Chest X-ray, PA view. Patient: 38 years old, sex F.
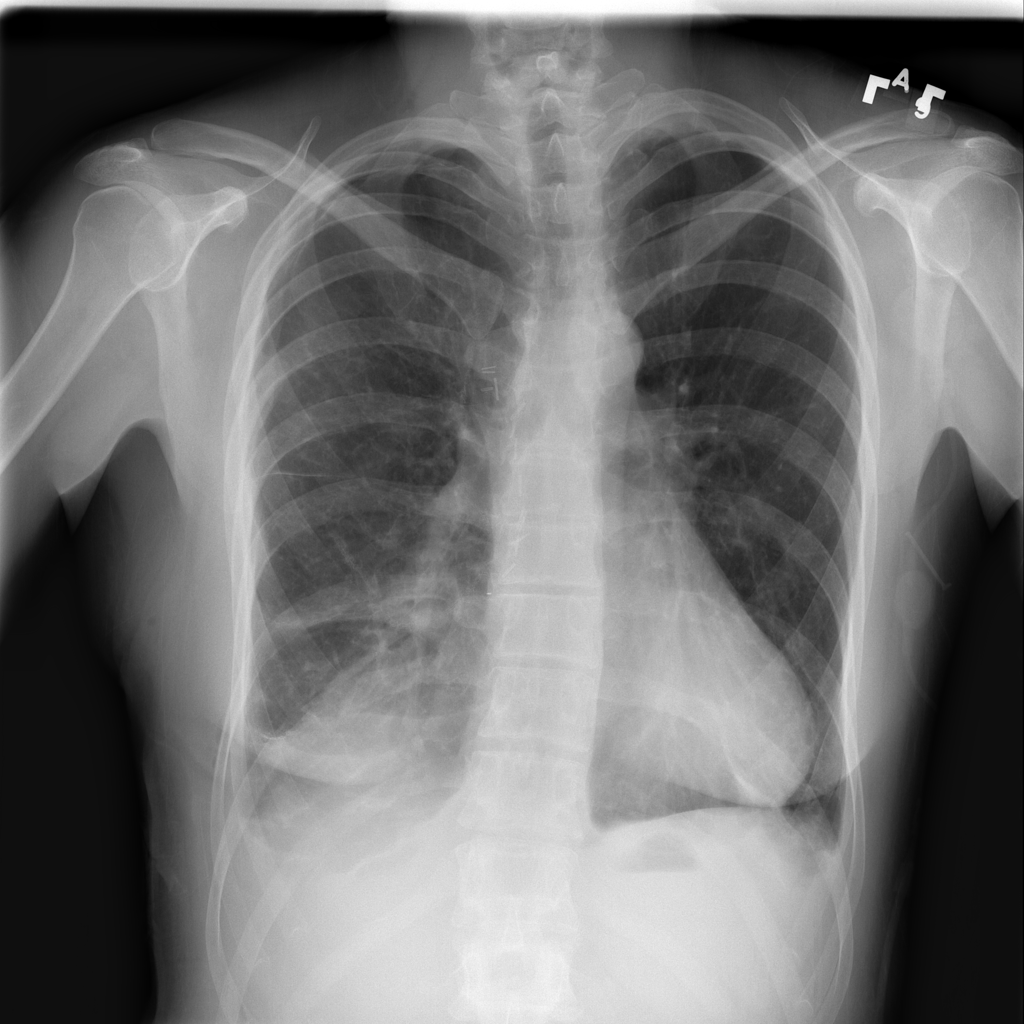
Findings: Pneumothorax